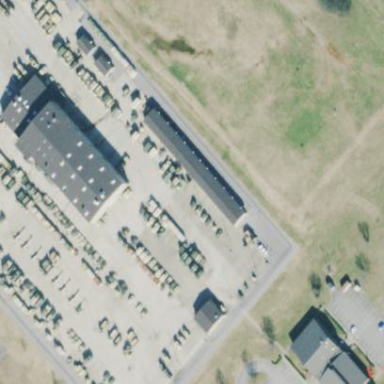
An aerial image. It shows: View of roof of building.